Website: crate-barrel
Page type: gifting
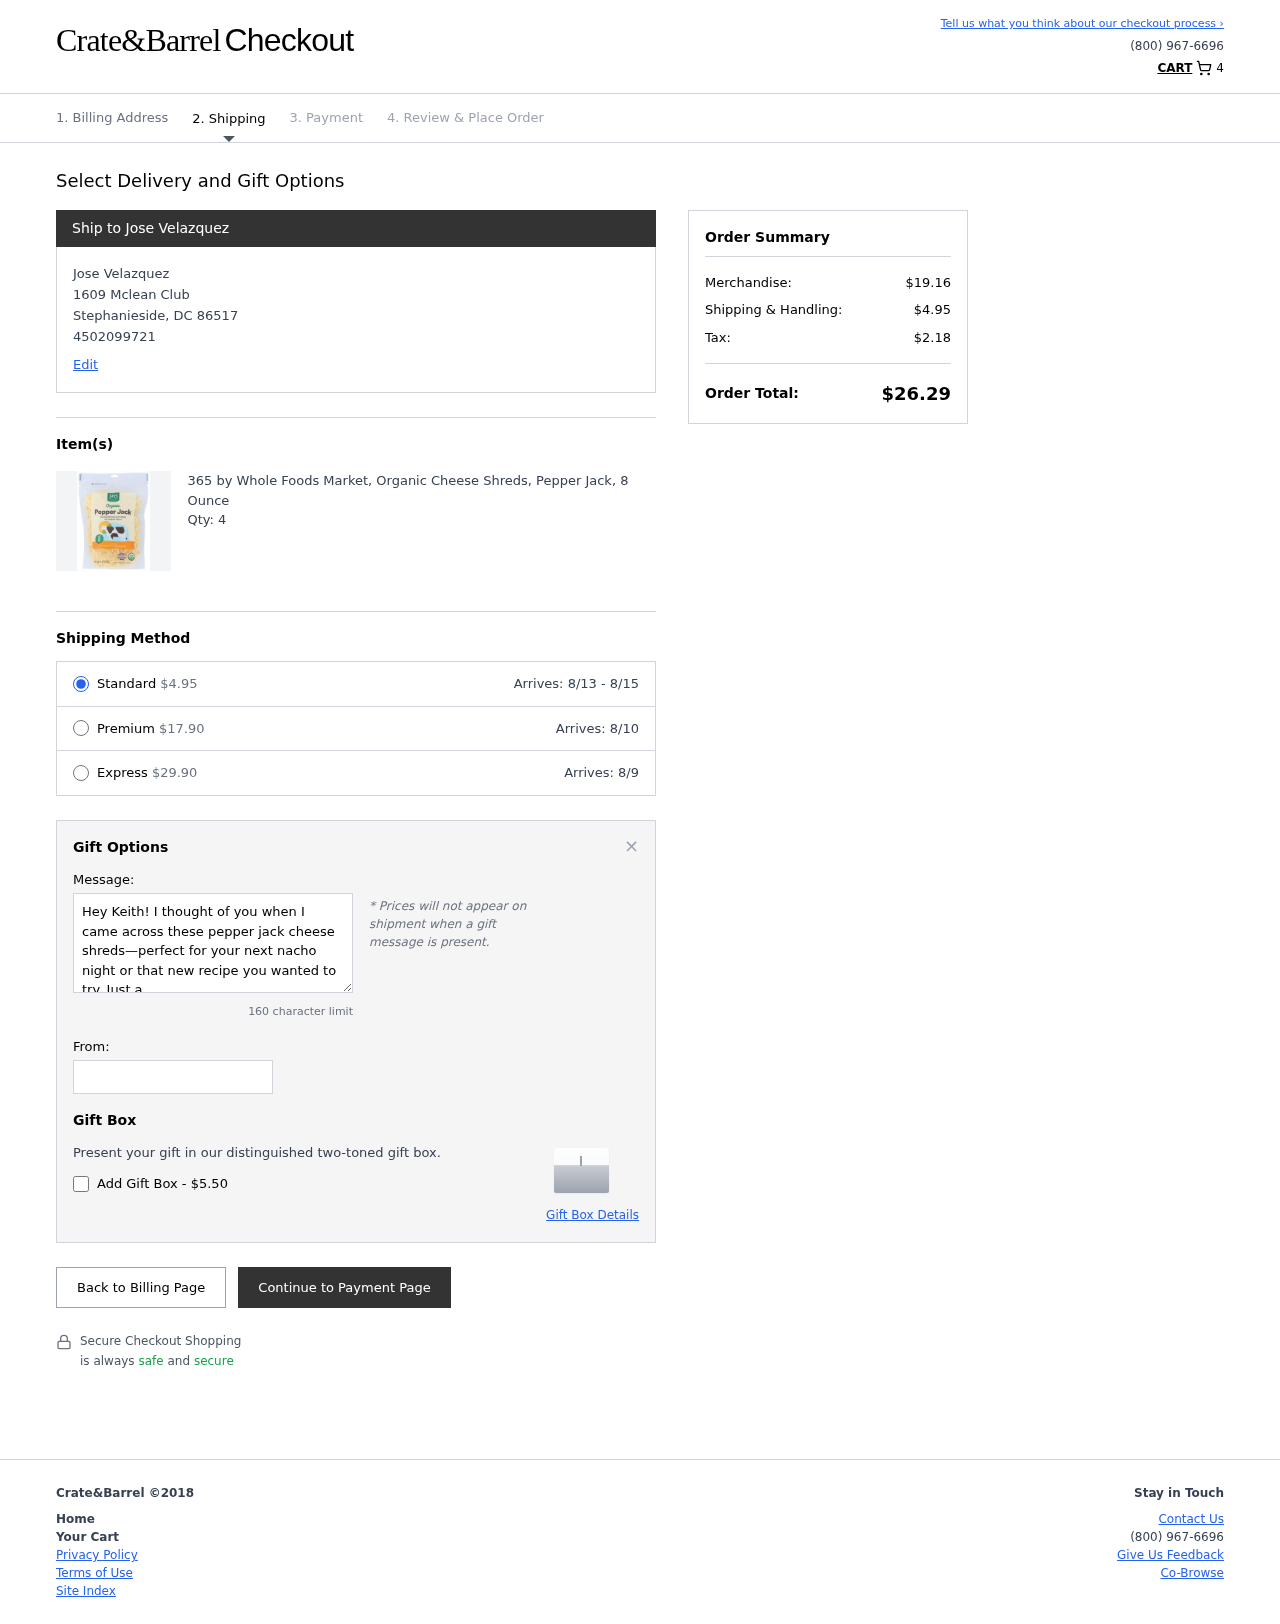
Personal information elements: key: PII_CITY
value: Stephanieside
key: PII_FULLNAME
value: Jose Velazquez
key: PII_GIFT_FIRSTNAME
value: Keith
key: PII_GIFT_MESSAGE
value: Hey Keith! I thought of you when I came across these pepper jack cheese shreds—perfect for your next nacho night or that new recipe you wanted to try. Just a little something to spice up your kitchen!
Jose
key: PII_PHONE
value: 4502099721
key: PII_POSTCODE
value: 86517
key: PII_STATE_ABBR
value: DC
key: PII_STREET
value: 1609 Mclean Club
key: PII_FULLNAME2
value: Jose Velazquez
Product elements: key: PRODUCT1_NAME
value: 365 by Whole Foods Market, Organic Cheese Shreds, Pepper Jack, 8 Ounce
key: PRODUCT1_QUANTITY
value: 4
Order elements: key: ORDER_NUM_ITEMS
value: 4
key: ORDER_SHIPPING_COST
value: $4.95
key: ORDER_DELIVERY_DATE_RANGE
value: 8/13 - 8/15
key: ORDER_PREMIUM_SHIPPING
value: $17.90
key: ORDER_PREMIUM_DATE
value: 8/10
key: ORDER_EXPRESS_SHIPPING
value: $29.90
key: ORDER_EXPRESS_DATE
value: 8/9
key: ORDER_SUBTOTAL
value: $19.16
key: ORDER_TAX
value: $2.18
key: ORDER_TOTAL
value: $26.29